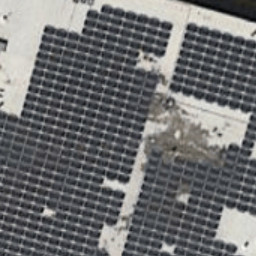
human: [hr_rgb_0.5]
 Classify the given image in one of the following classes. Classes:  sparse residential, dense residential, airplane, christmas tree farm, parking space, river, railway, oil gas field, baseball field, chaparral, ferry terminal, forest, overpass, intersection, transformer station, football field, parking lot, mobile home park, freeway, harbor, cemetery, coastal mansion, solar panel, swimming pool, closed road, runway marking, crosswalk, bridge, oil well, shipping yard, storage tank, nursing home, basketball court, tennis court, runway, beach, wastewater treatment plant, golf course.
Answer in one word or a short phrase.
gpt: solar panel